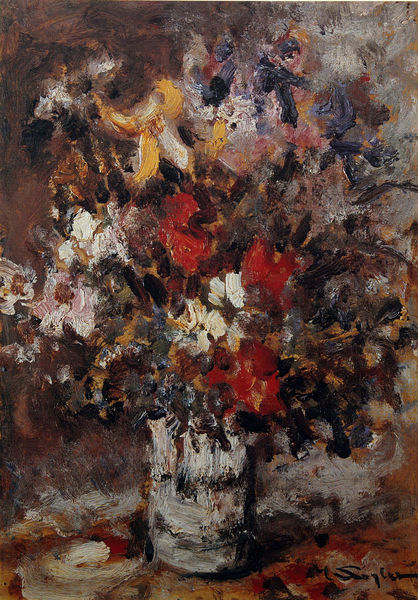
Titel: Blumenstilleben
Künstler: Julius Seyler
Standort: Straubing
Institution: Privatbesitz
Schlagwörter: blau, gemälde, weiß, gelb, impressionismus, blume, blumen, bunt, grau, schwarz, tisch, blüten, rosen, rot, malerei, bild, signatur, tischdecke, öl, pastos, stoff, stilleben, stillleben, vase, blumenvase, farbe, blumenstrauß, gefäß, wirr, ölmalerei, wess, weißs, orchidee, schnittblumen, sommerblumen